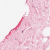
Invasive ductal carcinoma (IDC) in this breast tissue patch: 0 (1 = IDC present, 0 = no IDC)